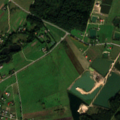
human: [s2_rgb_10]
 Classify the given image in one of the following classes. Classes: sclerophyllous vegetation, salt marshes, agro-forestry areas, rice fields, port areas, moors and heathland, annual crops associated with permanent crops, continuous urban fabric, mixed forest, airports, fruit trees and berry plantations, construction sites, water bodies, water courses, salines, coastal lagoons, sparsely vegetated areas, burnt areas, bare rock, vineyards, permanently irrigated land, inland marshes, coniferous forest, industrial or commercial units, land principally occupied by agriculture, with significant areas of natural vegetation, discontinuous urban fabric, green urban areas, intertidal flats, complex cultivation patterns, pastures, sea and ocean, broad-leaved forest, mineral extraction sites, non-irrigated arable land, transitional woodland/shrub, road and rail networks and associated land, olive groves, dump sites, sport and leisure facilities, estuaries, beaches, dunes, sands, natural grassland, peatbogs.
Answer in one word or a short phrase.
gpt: discontinuous urban fabric, mineral extraction sites, non-irrigated arable land, pastures, complex cultivation patterns, land principally occupied by agriculture, with significant areas of natural vegetation, broad-leaved forest, transitional woodland/shrub